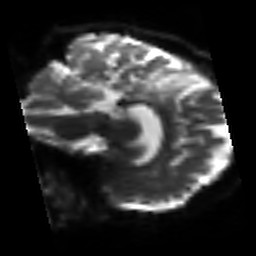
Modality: sbref
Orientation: sagittal
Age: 62
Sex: female
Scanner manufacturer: siemens
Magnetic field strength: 3 T
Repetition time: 3.2 s
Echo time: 0.081 s